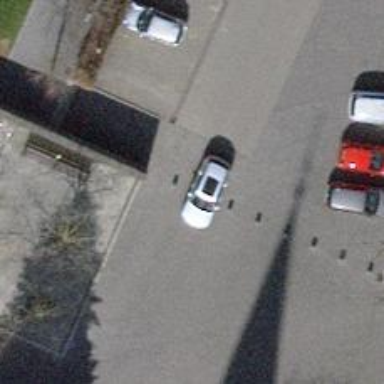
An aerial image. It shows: Rising bollard serving as barrier.